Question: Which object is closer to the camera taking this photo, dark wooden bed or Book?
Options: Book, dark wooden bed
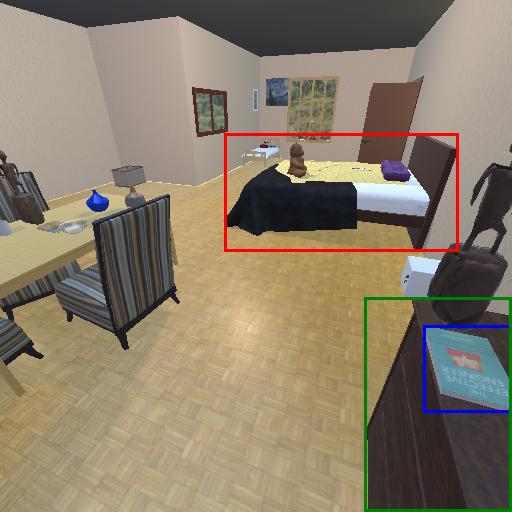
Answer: Book